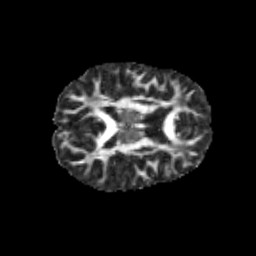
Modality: FA
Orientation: axial
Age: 12
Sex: female
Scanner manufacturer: siemens
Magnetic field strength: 3 T
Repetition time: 3.8 s
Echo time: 0.07 s